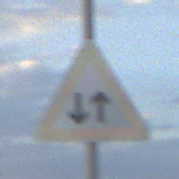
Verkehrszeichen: Gegenverkehr
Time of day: SunriseSunset
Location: Outdoor (Nature)
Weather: PartlyCloudy
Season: NotSpecified
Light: Natural